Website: walmart
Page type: address-validator
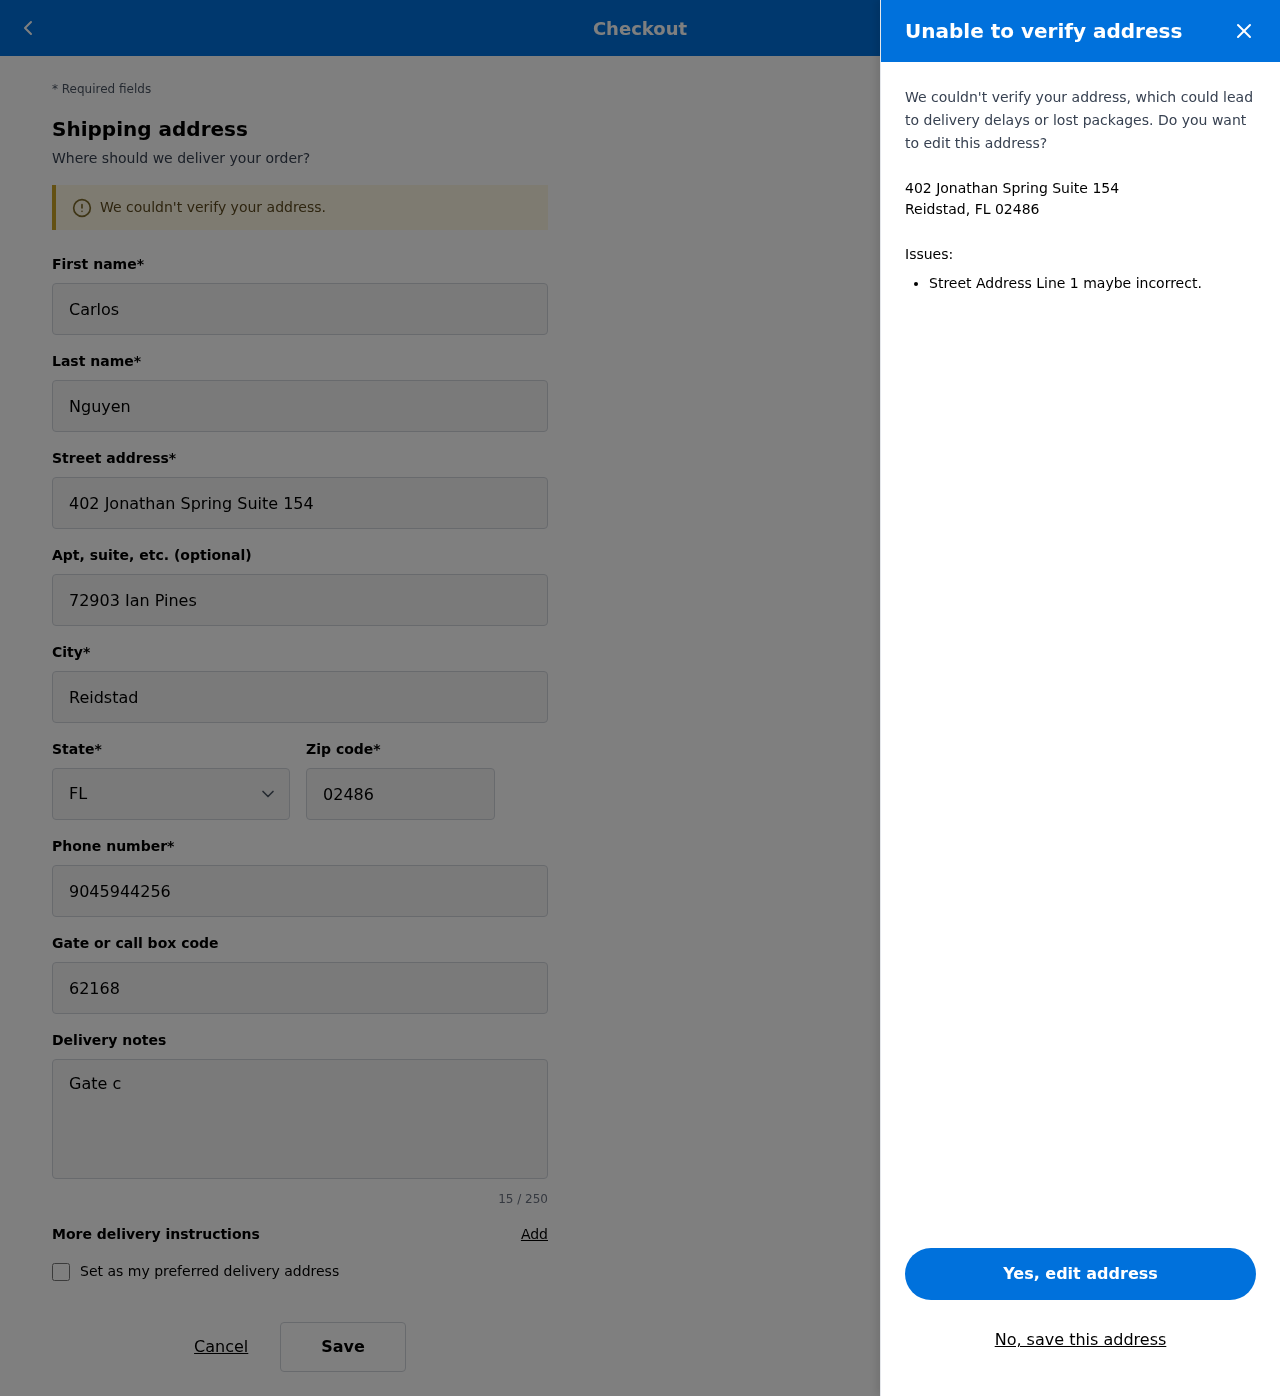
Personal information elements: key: PII_CITY_STATE_ZIP
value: Reidstad, FL 02486
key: PII_DELIVERY_INSTRUCTIONS
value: Gate code: 9521
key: PII_STATE_ABBR
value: FL
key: PII_STREET
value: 402 Jonathan Spring Suite 154
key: PII_FIRSTNAME
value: Carlos
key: PII_LASTNAME
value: Nguyen
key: PII_STREET2
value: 72903 Ian Pines
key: PII_CITY
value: Reidstad
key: PII_POSTCODE
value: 02486
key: PII_PHONE
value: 9045944256
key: PII_SECURITY_CODE
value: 62168